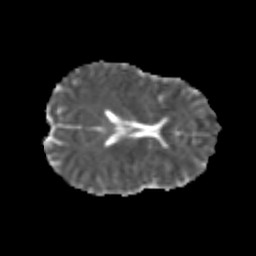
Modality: MD
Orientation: axial
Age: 24
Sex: female
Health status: healthy
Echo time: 0.074 s